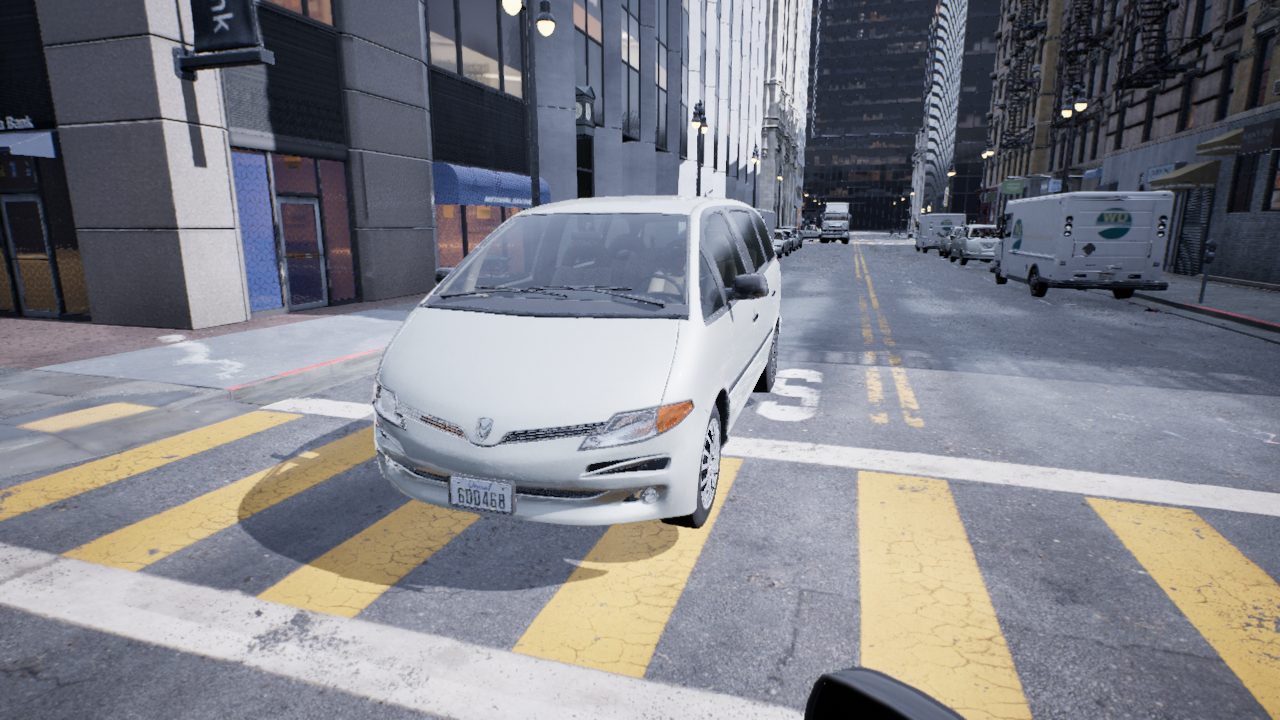
Venue: residential
Lighting: overcast
Vehicle rig: minivan